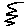
Label: zigzag